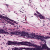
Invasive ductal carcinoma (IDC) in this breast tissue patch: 0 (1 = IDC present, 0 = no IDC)